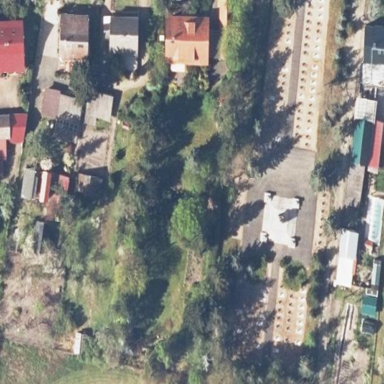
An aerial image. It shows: Cemetery.